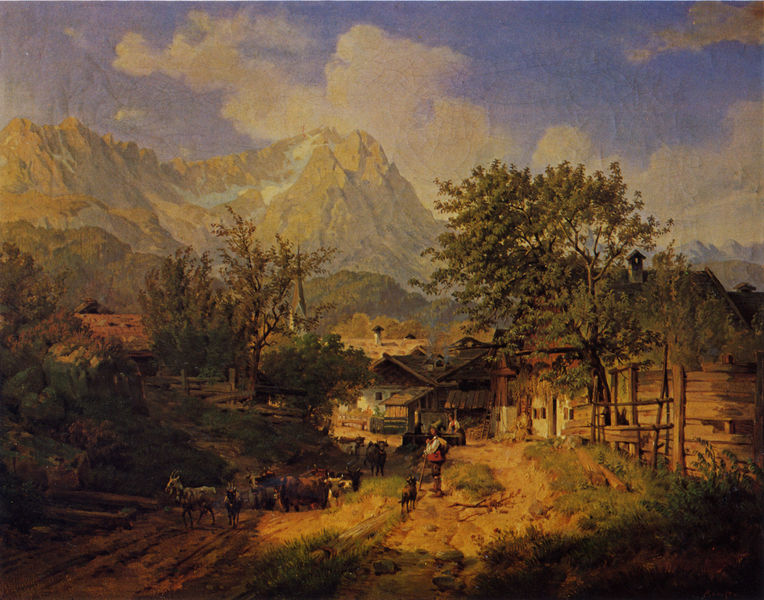
Titel: Garmisch-Partenkirchen
Künstler: Heinrich Podesta
Standort: Essen (Ruhr)
Institution: Privatbesitz
Schlagwörter: baum, berg, blau, blätter, felsen, gemälde, himmel, mann, schatten, weiß, wolken, baumstämme, bäume, gelb, grün, kirchturm, landschaft, menschen, ocker, braun, bunt, frau, grau, hell, holz, hut, licht, strasse, stroh, dach, gras, haus, hund, rot, schnee, tiere, weg, wiese, wolke, zaun, hemd, mensch, häuser, hügel, kühe, stamm, vieh, zweige, hütte, kirche, pfad, sonne, land, england, tal, arbeit, brunnen, esel, genre, kamin, pferd, schornstein, schuppen, turm, balkon, sommer, gasse, ort, feldweg, heu, berge, gebirge, gipfel, gletscher, dorf, dächer, herde, rind, alm, bauernhof, figuren, romantik, bretter, weste, bauer, bergdorf, courbet, rinder, wandern, alpen, schweiz, ländlich, blauer himmel, wanderer, stall, siedlung, trog, schafe, hirte, hirten, ziege, bäum, ziegen, pastorale, berghof, furt, hirt, dirf, garmisch, menshen, geiß, almhirt, jirte, zaun haus